Interaction volume radius: 10 \u00c5
Interaction volume height: 20 \u00c5
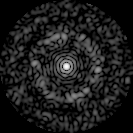
Disorder parameter: 0.8523